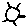
Label: sun